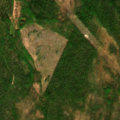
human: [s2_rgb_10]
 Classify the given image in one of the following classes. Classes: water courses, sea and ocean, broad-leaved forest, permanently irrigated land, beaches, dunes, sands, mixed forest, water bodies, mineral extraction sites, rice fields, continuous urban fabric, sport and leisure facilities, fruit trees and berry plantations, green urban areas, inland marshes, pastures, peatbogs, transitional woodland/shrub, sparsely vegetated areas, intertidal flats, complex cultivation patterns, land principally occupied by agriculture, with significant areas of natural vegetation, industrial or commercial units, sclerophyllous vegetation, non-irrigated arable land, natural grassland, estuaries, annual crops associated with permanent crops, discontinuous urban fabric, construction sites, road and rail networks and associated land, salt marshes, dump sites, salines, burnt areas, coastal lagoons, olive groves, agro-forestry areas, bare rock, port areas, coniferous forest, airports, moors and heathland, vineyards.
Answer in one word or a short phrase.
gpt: coniferous forest, mixed forest, transitional woodland/shrub